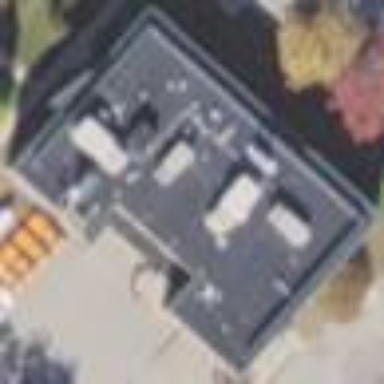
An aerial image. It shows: Public building.